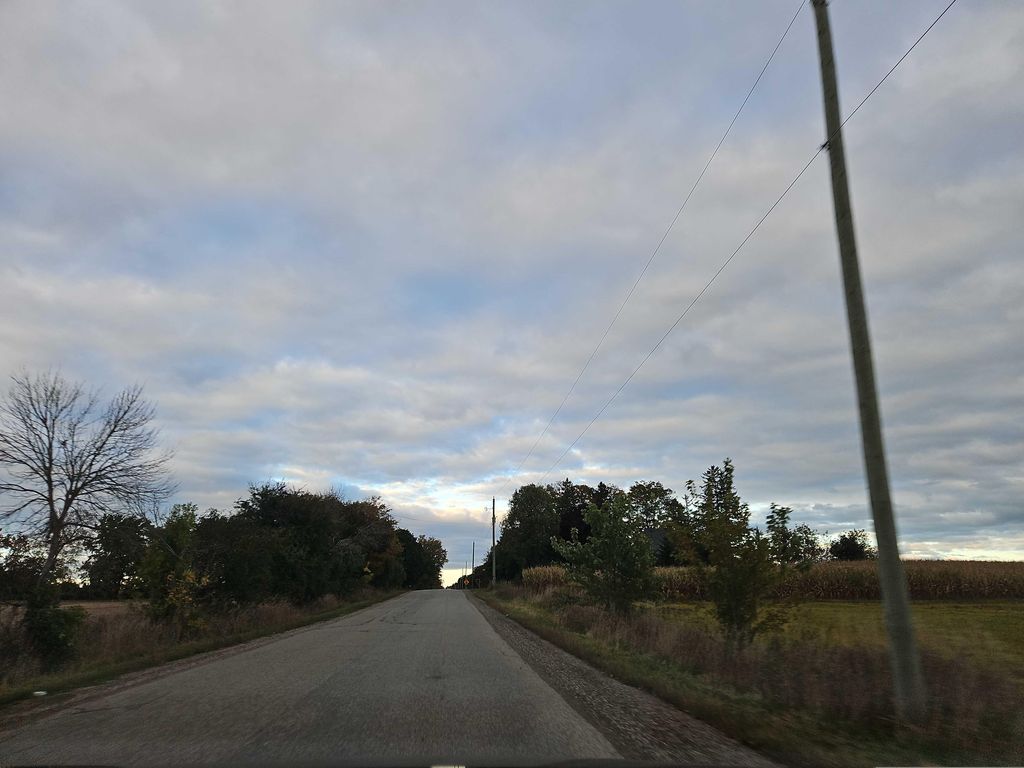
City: kitchener-waterloo